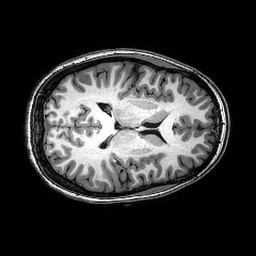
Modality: T1w
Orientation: axial
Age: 22
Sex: female
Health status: healthy
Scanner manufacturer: philips
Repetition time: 0.00825 s
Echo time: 0.0038 s